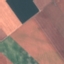
Land use / land cover class: AnnualCrop